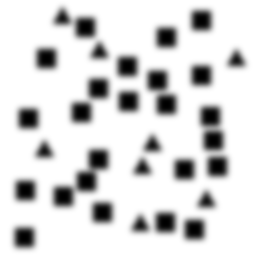
Squares: 24
Triangles: 8
Stars: 0
Total shapes: 32